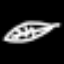
Label: leaf